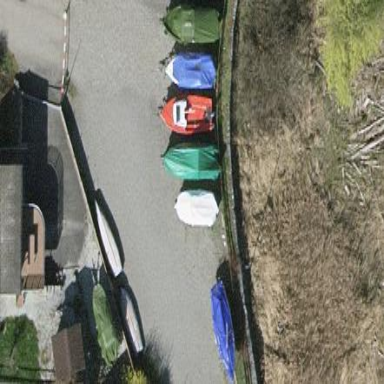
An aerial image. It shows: Boatyard along the waterway.